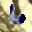
Label: 6